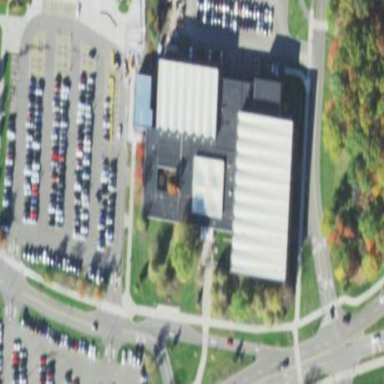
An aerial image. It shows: View of university building.